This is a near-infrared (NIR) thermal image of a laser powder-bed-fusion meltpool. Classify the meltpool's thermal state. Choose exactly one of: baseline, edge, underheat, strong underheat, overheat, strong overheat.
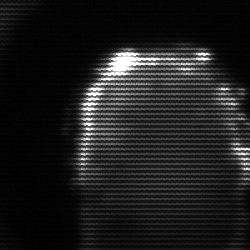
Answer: baseline